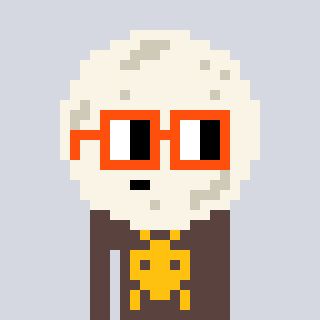
a pixel art character with square orange glasses, a moon-shaped head and a darkbrown-colored body on a cool background